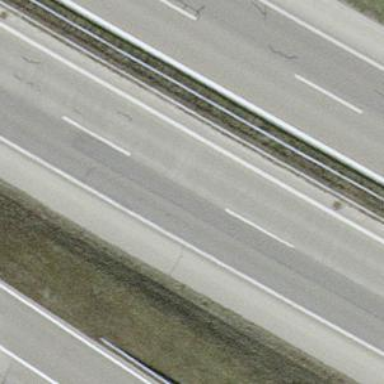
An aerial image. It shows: Asphalt motorway.